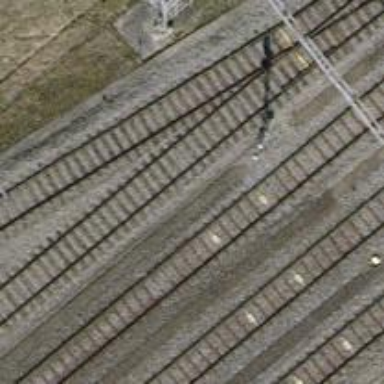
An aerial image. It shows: Rail yard with electrified rails and single track.